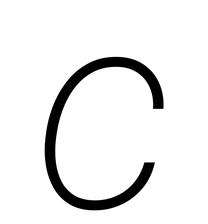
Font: Roboto-Italic_ExtraLight_Italic